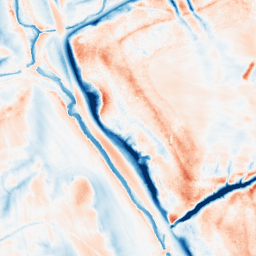
Category: classical
Decomposition family: gaussian_anisotropic
Decomposition parameters: sigma_x: 10
sigma_y: 5
Upsampling method: sinc_hamming
Upsampling parameters: scale: 4
kernel_size: 16
Upsampling scale: 4